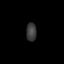
Tissue: prostate
Cell type: T cells
Senescence score: 0.3571
Nuclear area (px): 185
Mean DAPI intensity: 58.751